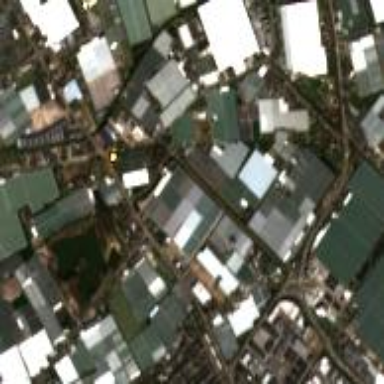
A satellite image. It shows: Greenhouses used for horticulture on farm.